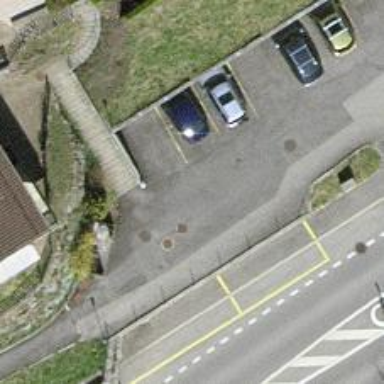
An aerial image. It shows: Asphalt road designated for service vehicles.